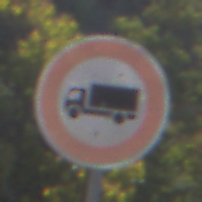
Verkehrszeichen: VerbotFuerKraftfahrzeugeUeberDreiKommaFuenfTonnen
Umgebung: Outdoor, Nature
Tageszeit: MorningAfternoon
Wetter: Clear
Licht: Natural
Jahreszeit: NotSpecified
Kontrast: HighContrast